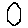
Label: hexagon